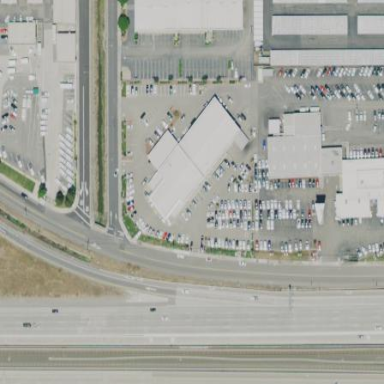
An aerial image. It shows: Commercial building.